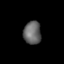
Tissue: lung
Cell type: Endothelial cells
Senescence score: 0.559
Nuclear area (px): 398
Mean DAPI intensity: 101.078